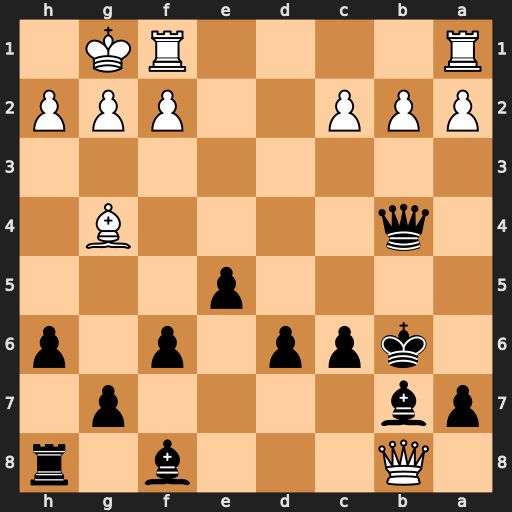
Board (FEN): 1Q3b1r/pb4p1/1kpp1p1p/4p3/1q4B1/8/PPP2PPP/R4RK1
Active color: b
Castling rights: -
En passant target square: -
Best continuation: Qxg4 Qd8+ Ka6 b4 Bc8